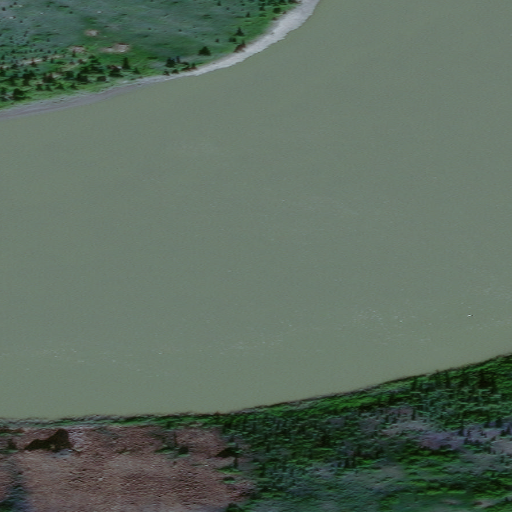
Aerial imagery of valley in Alaska named Lower Noatak Canyon containing only unknown